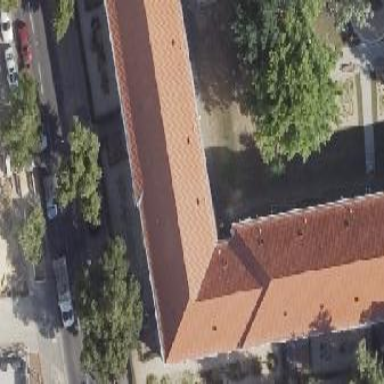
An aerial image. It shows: Gabled building with roof made of roof tiles.